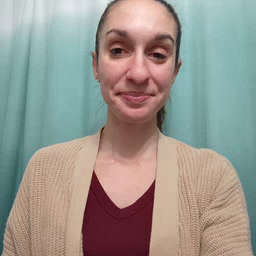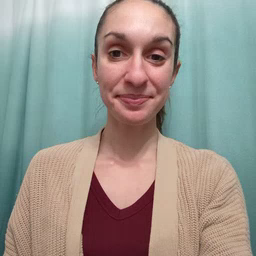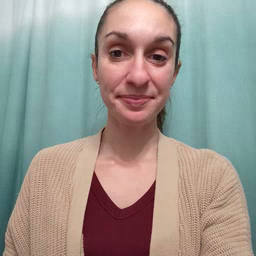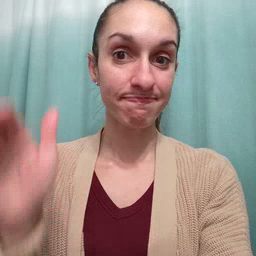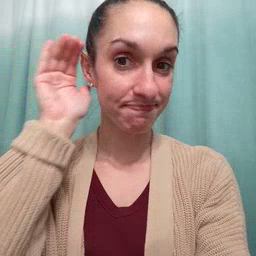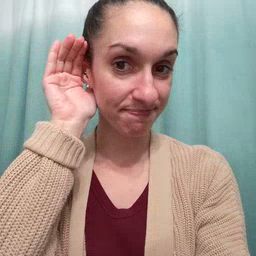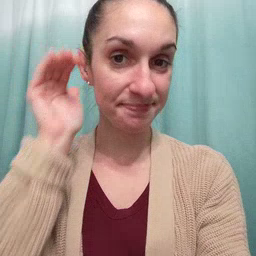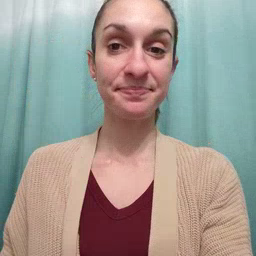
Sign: listen